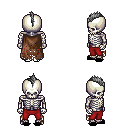
a pixel art fantasy rpg character, male body template, skeleton, brown tattered cape, red pants, gray mohawk hairstyle, black slippers, four views (front, back, left, right), 2x2 character sprite sheet, small pixel art, hard edges, no anti-aliasing